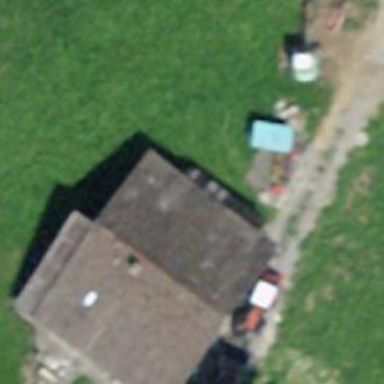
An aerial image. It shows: Barn.